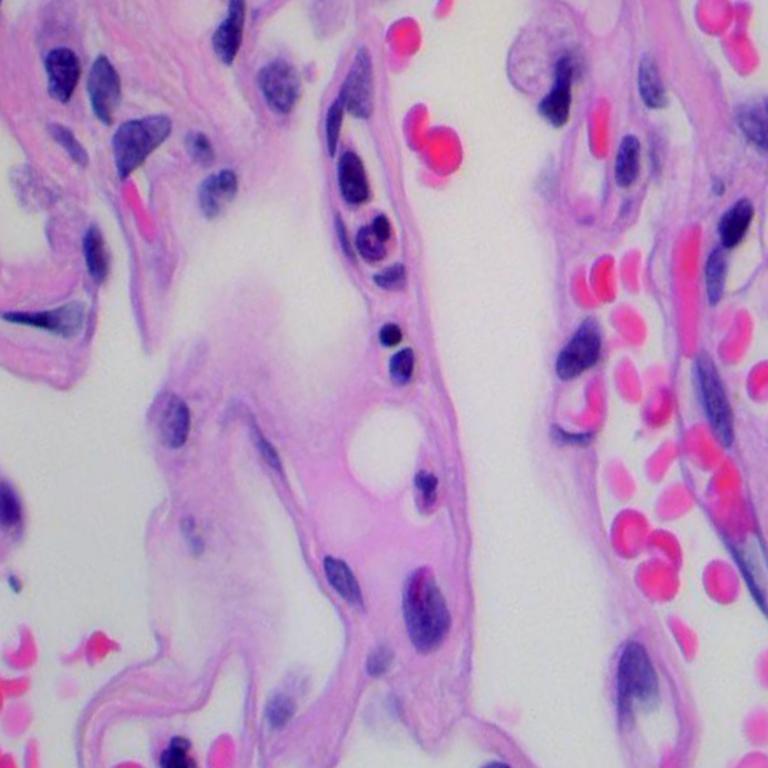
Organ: lung
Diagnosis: benign